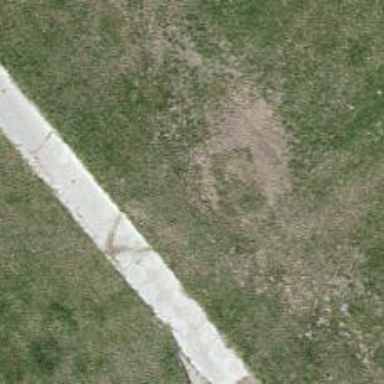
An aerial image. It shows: Track with grade 1 quality.